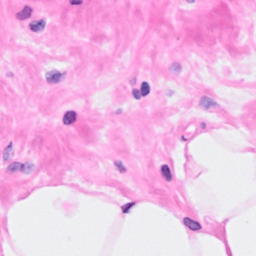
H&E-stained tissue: Breast